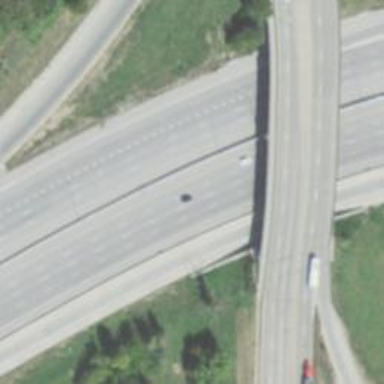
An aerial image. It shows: Asphalt motorway.